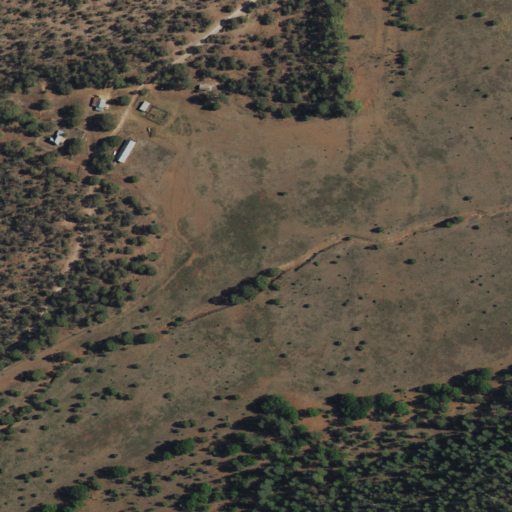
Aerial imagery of valley in New Mexico named Lewis Canyon containing shrub, evergreen forest, and grassland